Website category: sports
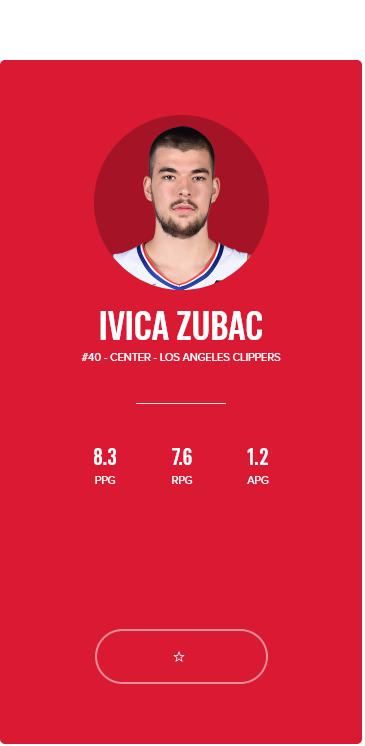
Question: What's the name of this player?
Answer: IVICA ZUBAC

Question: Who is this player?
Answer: IVICA ZUBAC

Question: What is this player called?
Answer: IVICA ZUBAC

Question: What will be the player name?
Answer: IVICA ZUBAC

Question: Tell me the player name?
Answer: IVICA ZUBAC

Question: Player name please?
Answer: IVICA ZUBAC

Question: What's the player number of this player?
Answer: #40

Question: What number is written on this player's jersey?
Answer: #40

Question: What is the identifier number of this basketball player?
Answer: #40

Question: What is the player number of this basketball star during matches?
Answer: #40

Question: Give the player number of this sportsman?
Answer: #40

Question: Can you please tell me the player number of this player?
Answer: #40

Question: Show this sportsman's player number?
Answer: #40

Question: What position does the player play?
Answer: CENTER

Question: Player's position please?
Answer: CENTER

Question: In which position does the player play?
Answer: CENTER

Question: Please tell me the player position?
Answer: CENTER

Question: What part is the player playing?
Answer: CENTER

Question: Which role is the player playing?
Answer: CENTER

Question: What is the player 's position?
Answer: CENTER

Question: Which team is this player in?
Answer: LOS ANGELES CLIPPERS

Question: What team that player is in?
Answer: LOS ANGELES CLIPPERS

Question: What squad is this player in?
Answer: LOS ANGELES CLIPPERS

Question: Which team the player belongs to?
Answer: LOS ANGELES CLIPPERS

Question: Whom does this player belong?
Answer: LOS ANGELES CLIPPERS

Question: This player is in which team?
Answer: LOS ANGELES CLIPPERS

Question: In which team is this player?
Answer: LOS ANGELES CLIPPERS

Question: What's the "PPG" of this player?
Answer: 8.3

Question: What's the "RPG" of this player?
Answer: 7.6

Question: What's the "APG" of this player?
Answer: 1.2

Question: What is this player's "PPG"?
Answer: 8.3

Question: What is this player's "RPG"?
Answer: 7.6

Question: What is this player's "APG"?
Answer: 1.2

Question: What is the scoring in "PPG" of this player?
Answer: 8.3

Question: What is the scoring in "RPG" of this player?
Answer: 7.6

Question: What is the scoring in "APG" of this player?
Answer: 1.2

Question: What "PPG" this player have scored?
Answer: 8.3

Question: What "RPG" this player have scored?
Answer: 7.6

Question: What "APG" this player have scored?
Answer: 1.2

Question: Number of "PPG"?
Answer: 8.3

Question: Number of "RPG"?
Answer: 7.6

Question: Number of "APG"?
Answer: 1.2

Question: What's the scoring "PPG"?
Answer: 8.3

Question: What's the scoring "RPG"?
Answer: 7.6

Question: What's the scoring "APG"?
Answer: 1.2